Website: apple
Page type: billing-address
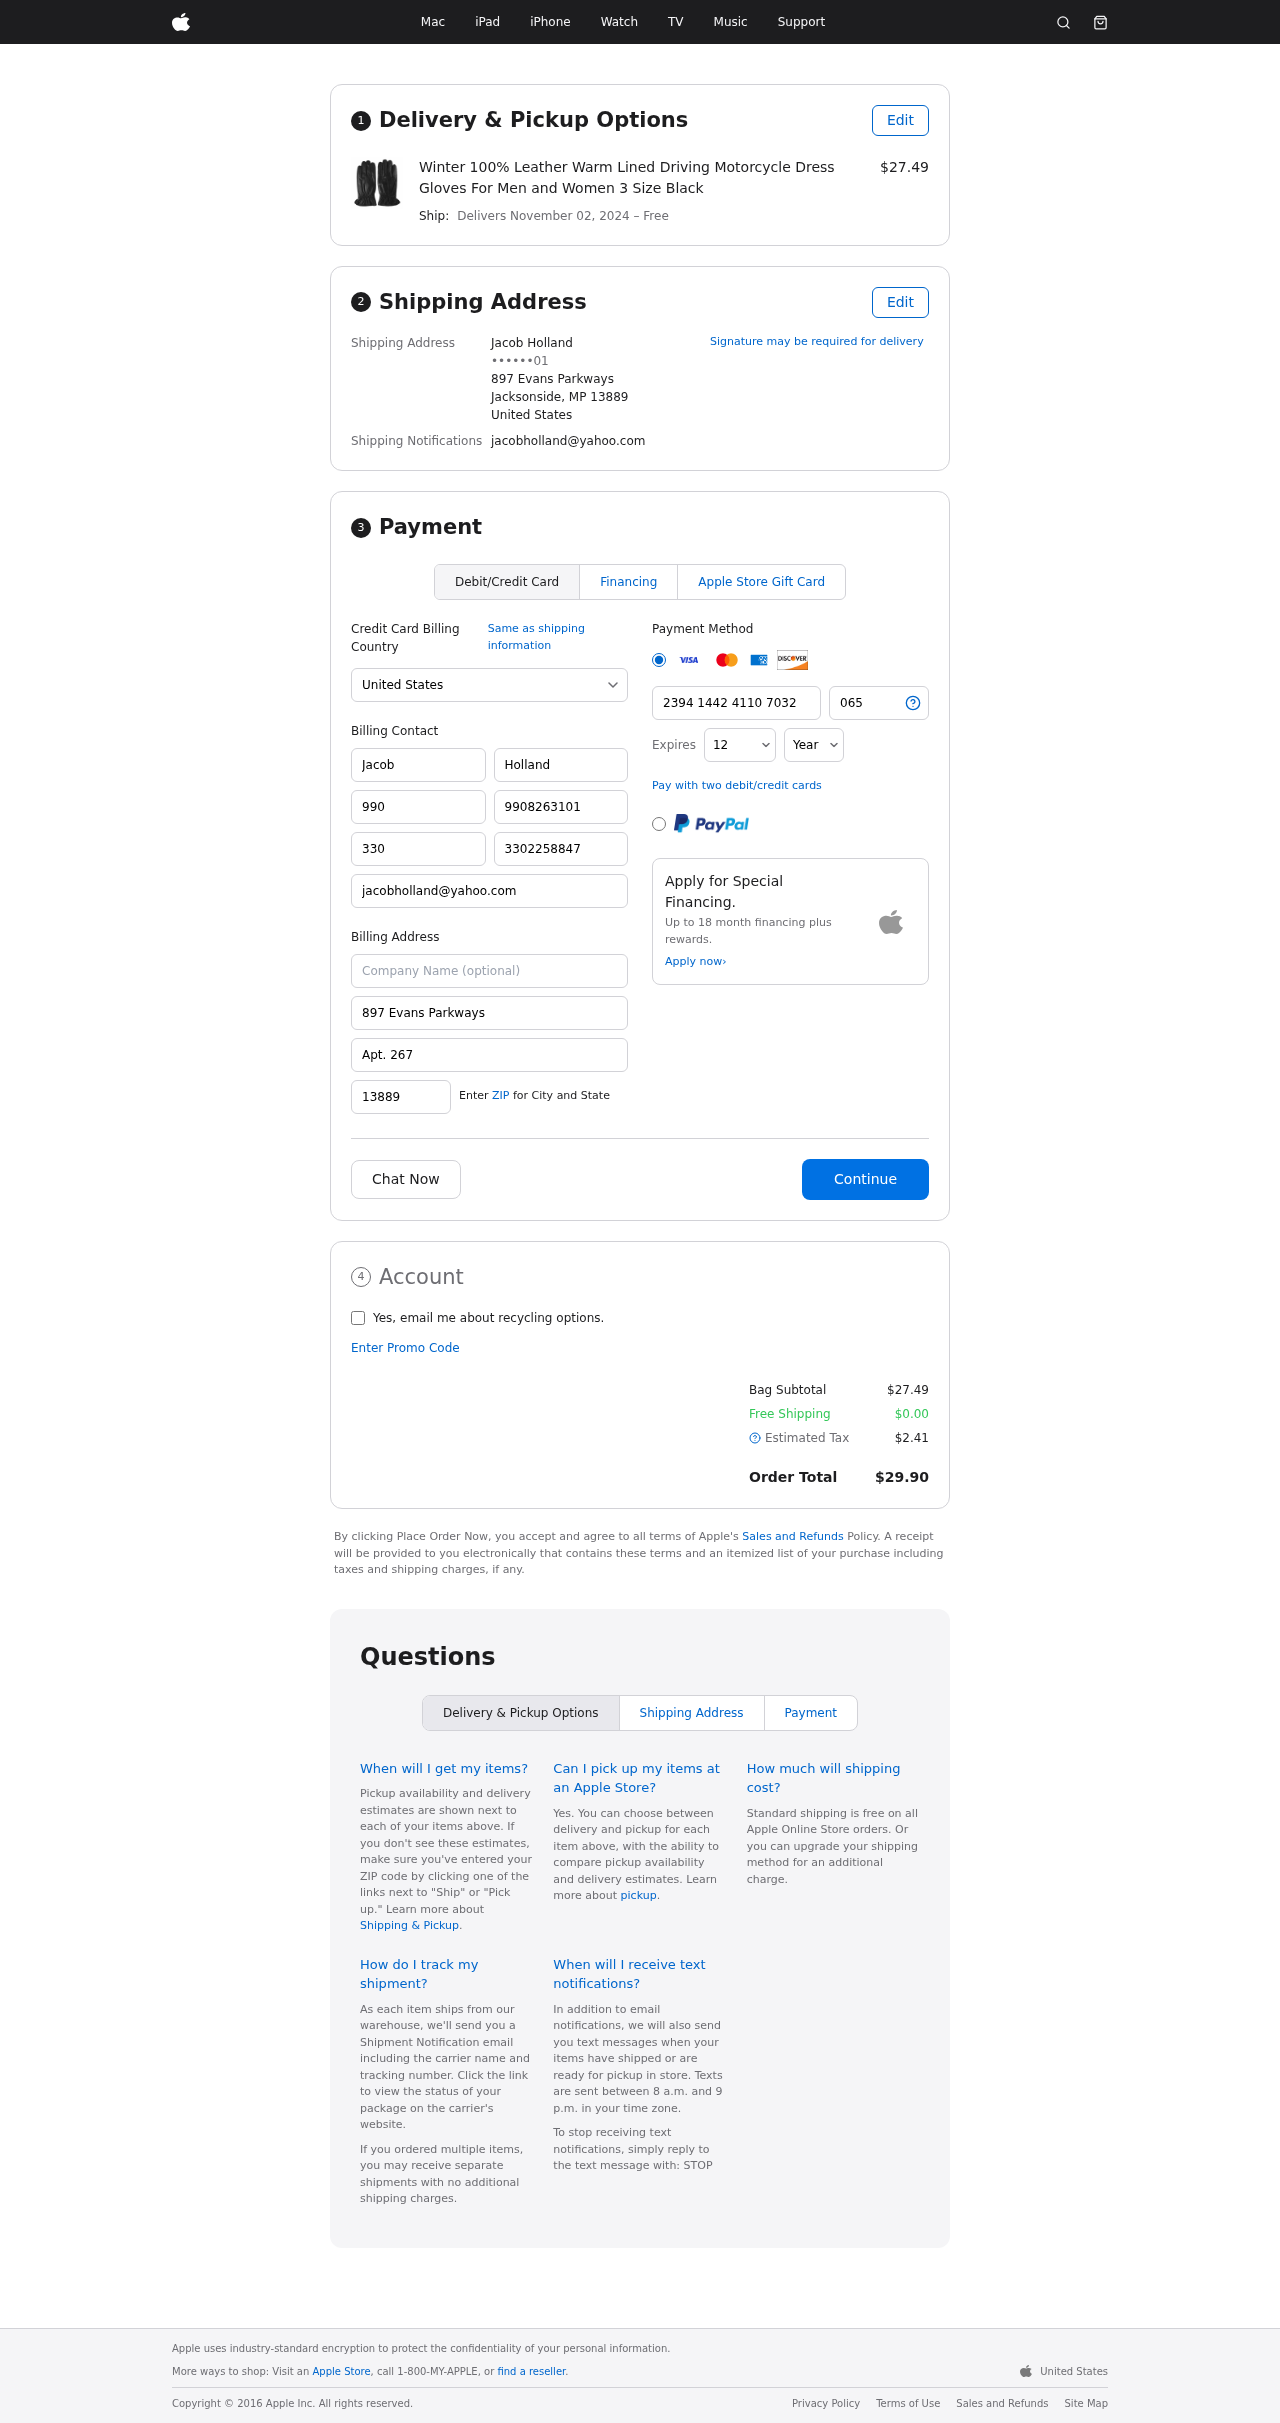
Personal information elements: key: PII_CARD_CVV
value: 065
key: PII_CARD_EXPIRY_MONTH
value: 12
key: PII_CARD_EXPIRY_YEAR
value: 27
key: PII_CARD_NUMBER
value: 2394 1442 4110 7032
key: PII_CITY_STATE_ZIP
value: Jacksonside, MP 13889
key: PII_COUNTRY
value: United States
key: PII_EMAIL
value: jacobholland@yahoo.com
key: PII_FULLNAME
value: Jacob Holland
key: PII_STREET
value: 897 Evans Parkways
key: PII_PHONE_MASKED
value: ••••••01
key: PII_BILLING_FIRSTNAME
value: Jacob
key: PII_BILLING_LASTNAME
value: Holland
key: PII_BILLING_PHONE_AREA
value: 990
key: PII_BILLING_PHONE
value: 9908263101
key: PII_BILLING_PHONE_ALT_AREA
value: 330
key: PII_BILLING_PHONE_ALT
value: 3302258847
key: PII_BILLING_EMAIL
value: jacobholland@yahoo.com
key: PII_BILLING_STREET
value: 897 Evans Parkways
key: PII_BILLING_STREET2
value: Apt. 267
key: PII_BILLING_POSTCODE
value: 13889
Product elements: key: PRODUCT1_NAME
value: Winter 100% Leather Warm Lined Driving Motorcycle Dress Gloves For Men and Women 3 Size Black
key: PRODUCT1_PRICE
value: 27.49
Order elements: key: ORDER_DELIVERY_DATE
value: November 02, 2024
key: ORDER_SUBTOTAL
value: $27.49
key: ORDER_SHIPPING_COST
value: $0.00
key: ORDER_TAX
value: $2.41
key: ORDER_TOTAL
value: $29.90